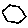
Label: hexagon